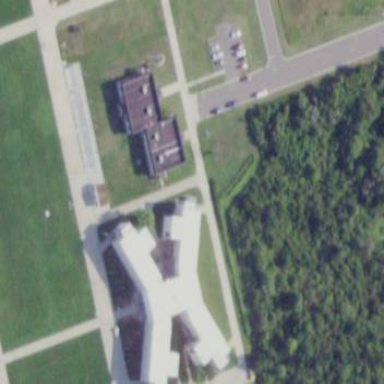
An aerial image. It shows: Military barracks building within military area.